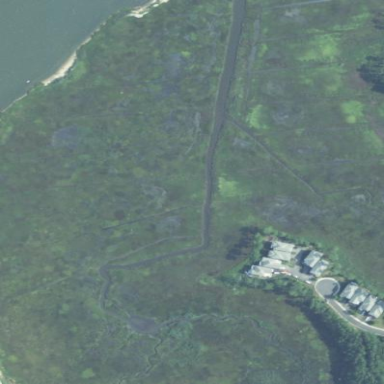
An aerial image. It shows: Marshy wetland area.